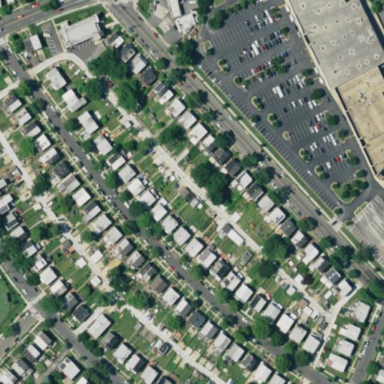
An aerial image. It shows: Sidewalk.